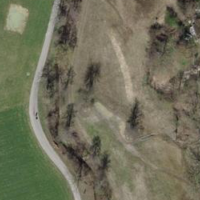
EUNIS habitat code: 23
Species observed at this site:
Juglans regia
Pseudochorthippus parallelus
Phaneroptera nana
Roeseliana roeselii